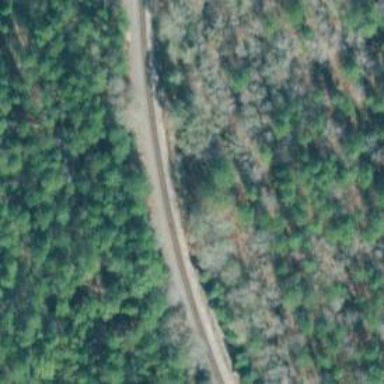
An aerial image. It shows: Railway track.